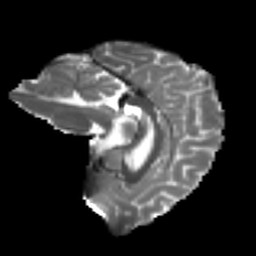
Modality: T2w
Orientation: sagittal
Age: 23
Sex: female
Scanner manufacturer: ge
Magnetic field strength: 3 T
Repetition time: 7.8 s
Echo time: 0.061 s